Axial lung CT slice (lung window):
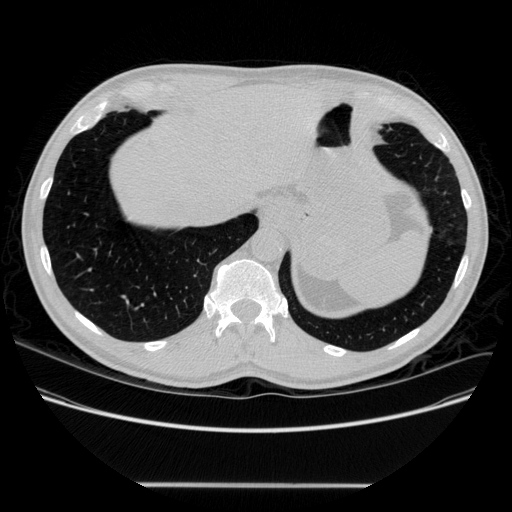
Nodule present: no